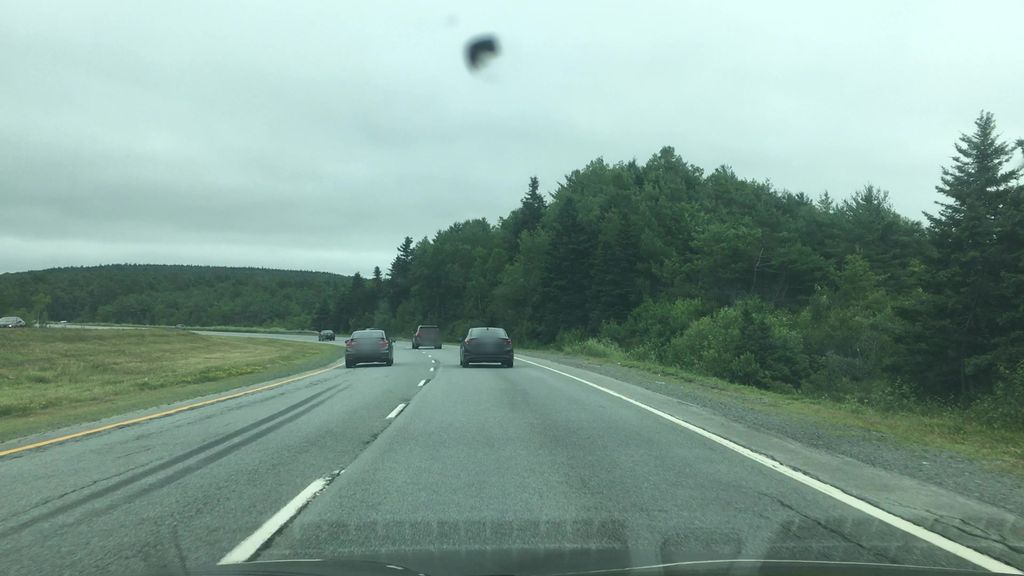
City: halifax